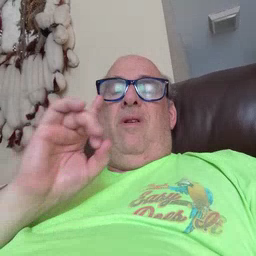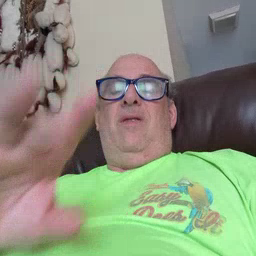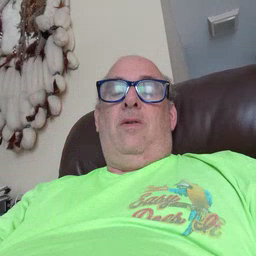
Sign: hate